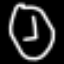
Label: clock